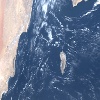
Label: water